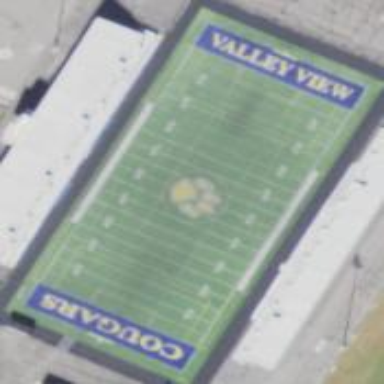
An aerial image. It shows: American football pitch with grass surface.